Interaction volume radius: 5 \u00c5
Interaction volume height: 15 \u00c5
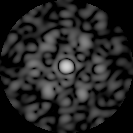
Disorder parameter: 0.6785